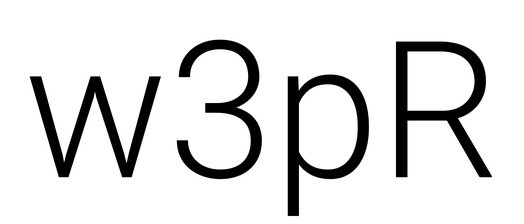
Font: Roboto_Light